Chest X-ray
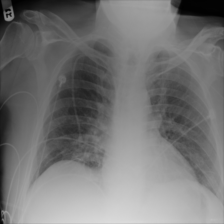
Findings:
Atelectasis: positive
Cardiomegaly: negative
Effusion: negative
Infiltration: positive
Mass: negative
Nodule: negative
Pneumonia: negative
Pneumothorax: negative
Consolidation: negative
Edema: negative
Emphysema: negative
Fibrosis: negative
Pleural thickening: negative
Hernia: negative